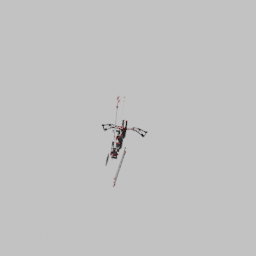
Label: tools